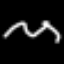
Label: squiggle